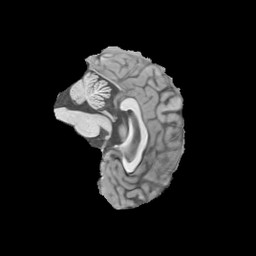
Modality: T1w
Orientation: sagittal